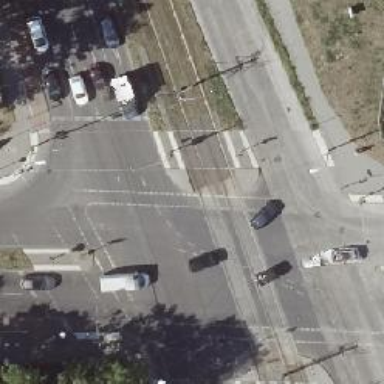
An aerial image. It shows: Uncontrolled tram crossing.